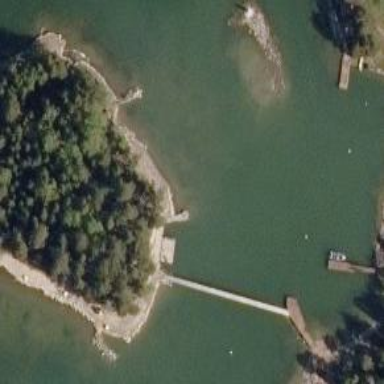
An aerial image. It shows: Man-made pier.